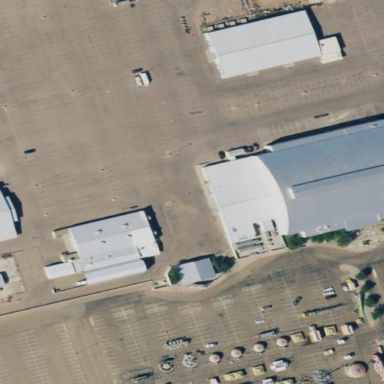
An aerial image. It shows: Ice rink in leisure land.